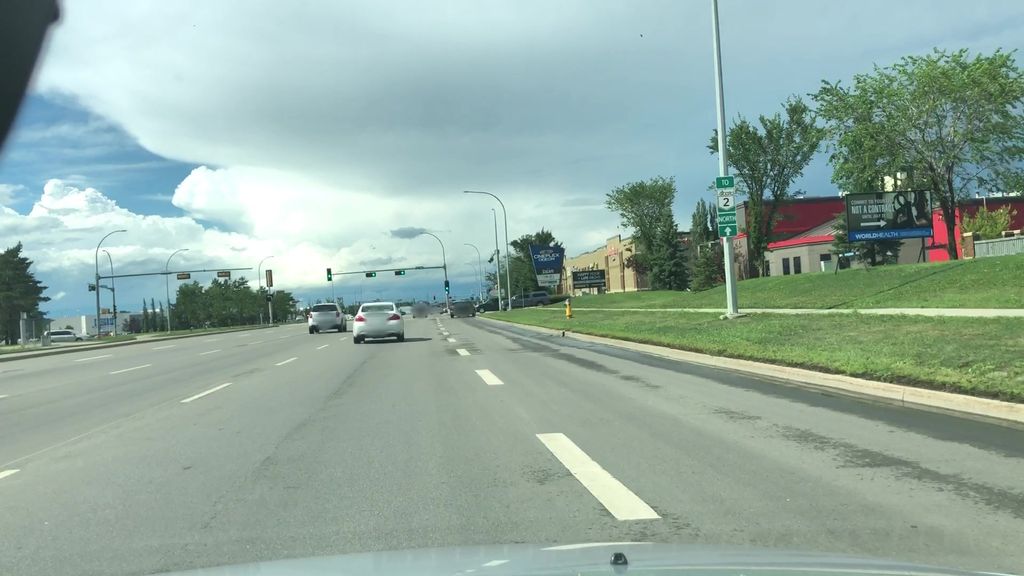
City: edmonton